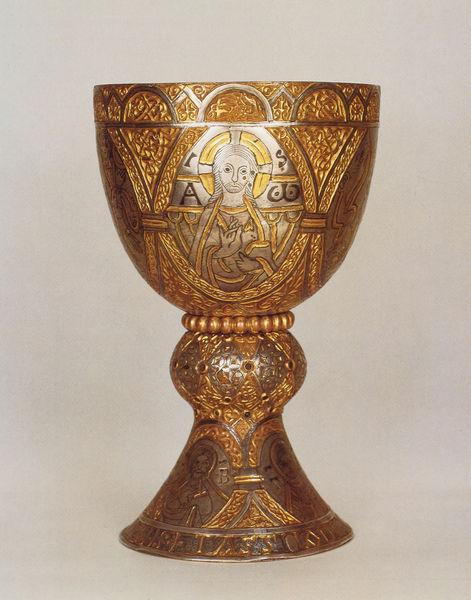
Titel: Messkelch, sog. „Tassilo-Kelch“
Künstler: Herzogtum Bayern
Institution: Benediktinerstift Kremsmünster, Schatzkammer
Schlagwörter: fuß, silber, gold, kelch, rund, wein, metall, foto, fotografie, photographie, becher, blut, vergoldet, photo, christus, jesus, heiliger, pokal, solber, getrieben, gral, inri, a, o, skelch